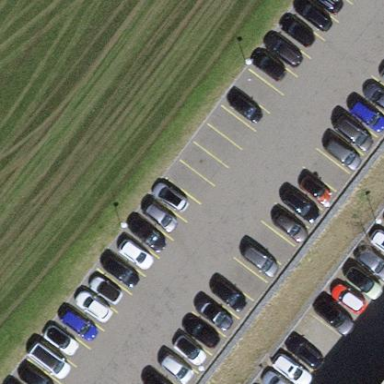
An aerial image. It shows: Parking area with asphalt surface.